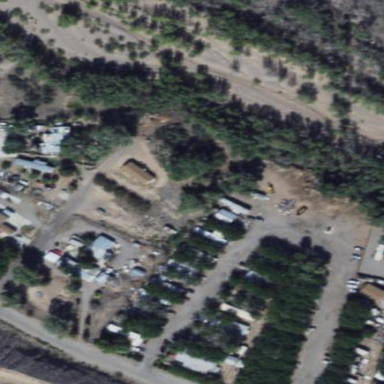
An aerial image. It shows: Residential area known as trailer park.